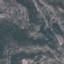
Land use / land cover class: HerbaceousVegetation